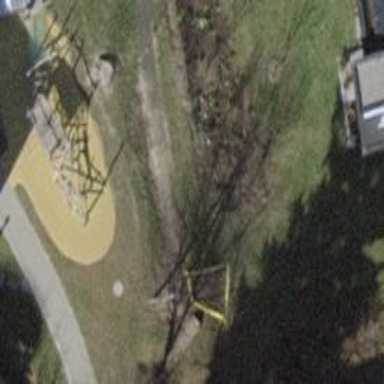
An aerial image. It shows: Playground featuring zipwire.